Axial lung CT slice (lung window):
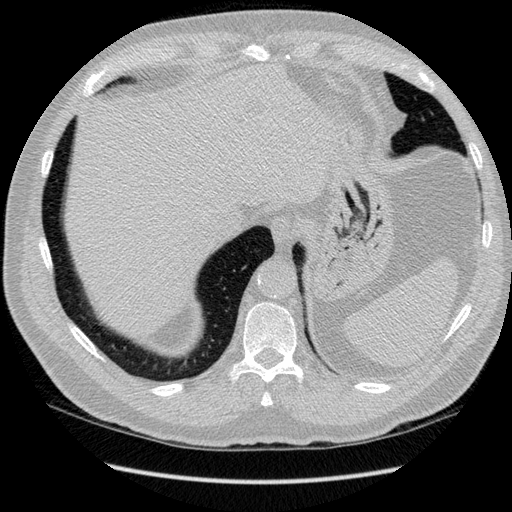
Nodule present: no